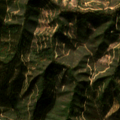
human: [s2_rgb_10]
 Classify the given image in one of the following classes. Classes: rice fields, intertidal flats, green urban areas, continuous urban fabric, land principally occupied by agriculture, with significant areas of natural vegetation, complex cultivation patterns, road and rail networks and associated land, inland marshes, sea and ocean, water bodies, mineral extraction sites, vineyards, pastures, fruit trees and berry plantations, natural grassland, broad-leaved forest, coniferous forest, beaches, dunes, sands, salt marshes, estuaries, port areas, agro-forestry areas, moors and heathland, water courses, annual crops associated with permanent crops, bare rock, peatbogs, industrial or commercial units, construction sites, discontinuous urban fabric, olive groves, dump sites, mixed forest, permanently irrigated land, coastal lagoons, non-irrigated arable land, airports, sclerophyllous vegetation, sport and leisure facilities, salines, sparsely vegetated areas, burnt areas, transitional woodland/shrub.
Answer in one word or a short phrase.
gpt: broad-leaved forest, sclerophyllous vegetation, transitional woodland/shrub